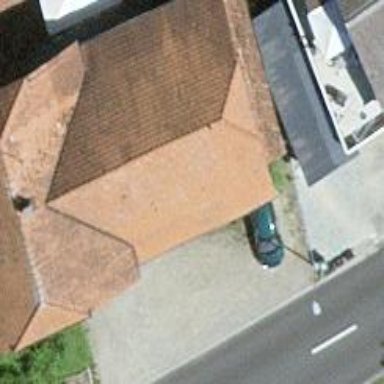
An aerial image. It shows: Residential building.